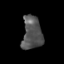
Tissue: skin
Cell type: Epithelial cells
Senescence score: 0.2528
Nuclear area (px): 641
Mean DAPI intensity: 85.52